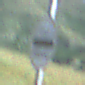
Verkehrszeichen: Zollstelle
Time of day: Night
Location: Outdoor (Nature)
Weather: PartlyCloudy
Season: NotSpecified
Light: Natural